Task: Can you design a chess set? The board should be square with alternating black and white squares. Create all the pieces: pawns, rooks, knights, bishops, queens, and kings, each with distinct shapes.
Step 2393:
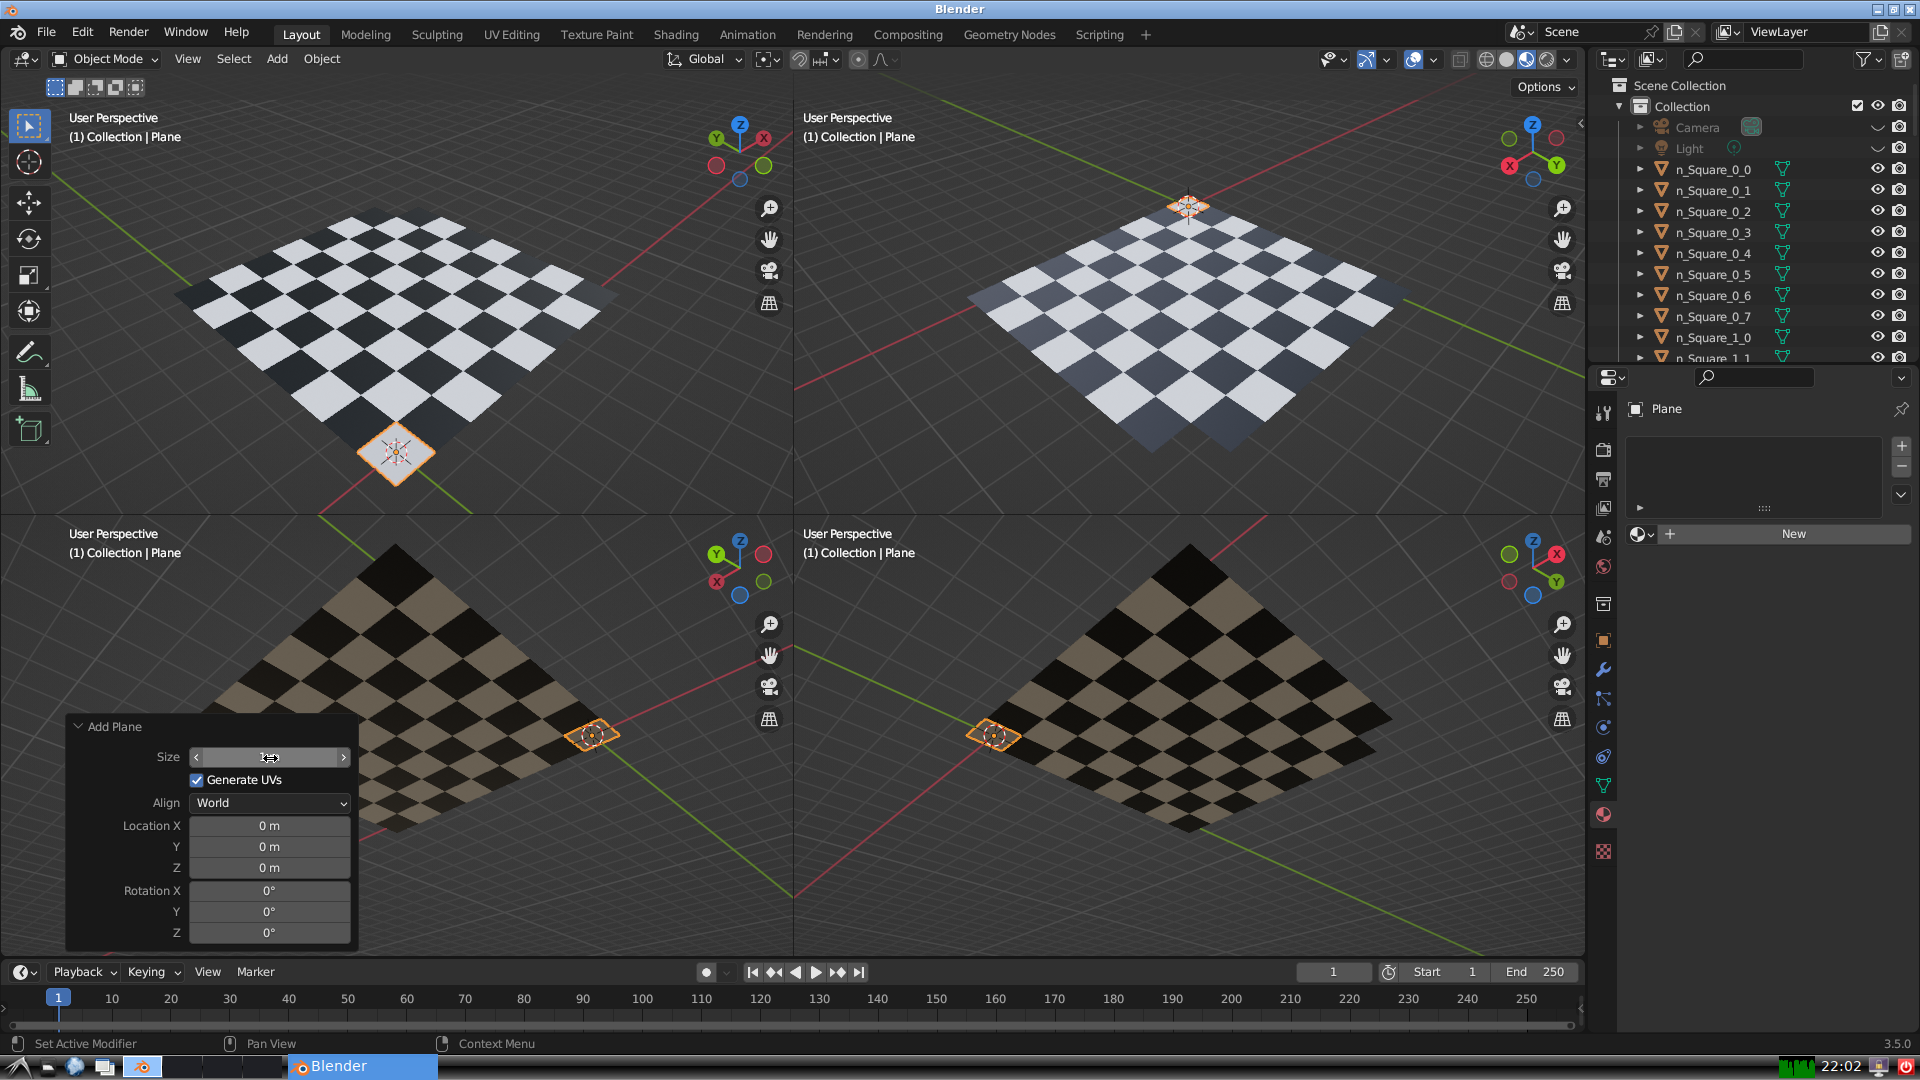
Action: {"mouse_move": [960, 540]}